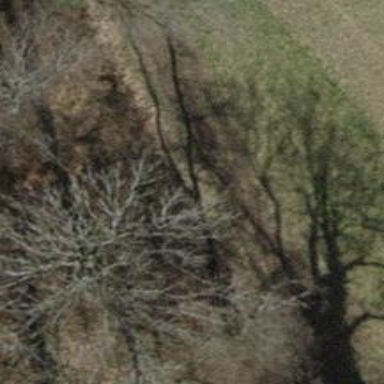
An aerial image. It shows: Path with grass surface. The tracktype is graded as grade5.